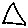
Label: triangle